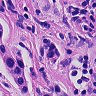
Metastatic tissue present: yes